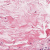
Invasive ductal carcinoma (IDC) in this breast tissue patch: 0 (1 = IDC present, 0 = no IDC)